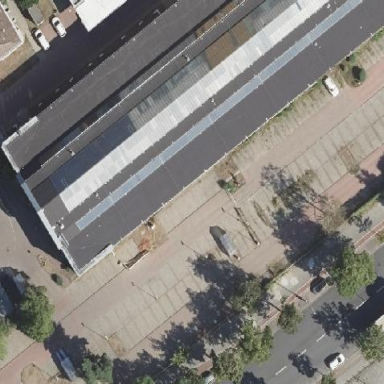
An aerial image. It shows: Street-side parking area.